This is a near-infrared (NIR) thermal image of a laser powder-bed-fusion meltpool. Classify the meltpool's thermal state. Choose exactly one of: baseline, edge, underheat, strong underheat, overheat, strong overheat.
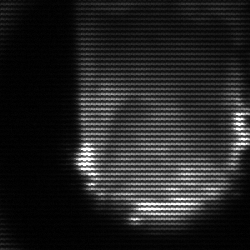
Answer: baseline